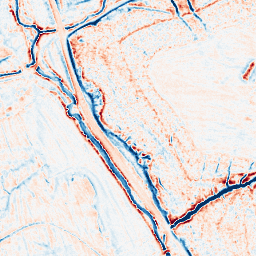
Category: edge_preserving
Decomposition family: anisotropic_diffusion
Decomposition parameters: iterations: 50
kappa: 30
gamma: 0.05
Upsampling method: sinc_hamming
Upsampling parameters: scale: 2
kernel_size: 4
Upsampling scale: 2